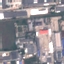
Land use / land cover class: Industrial